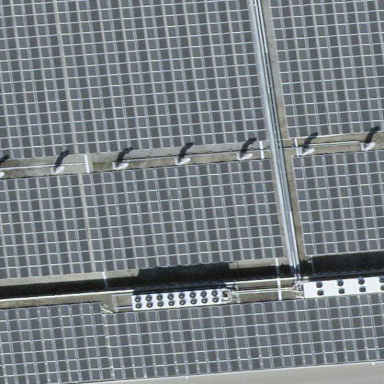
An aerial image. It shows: Solar power generator.